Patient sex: M
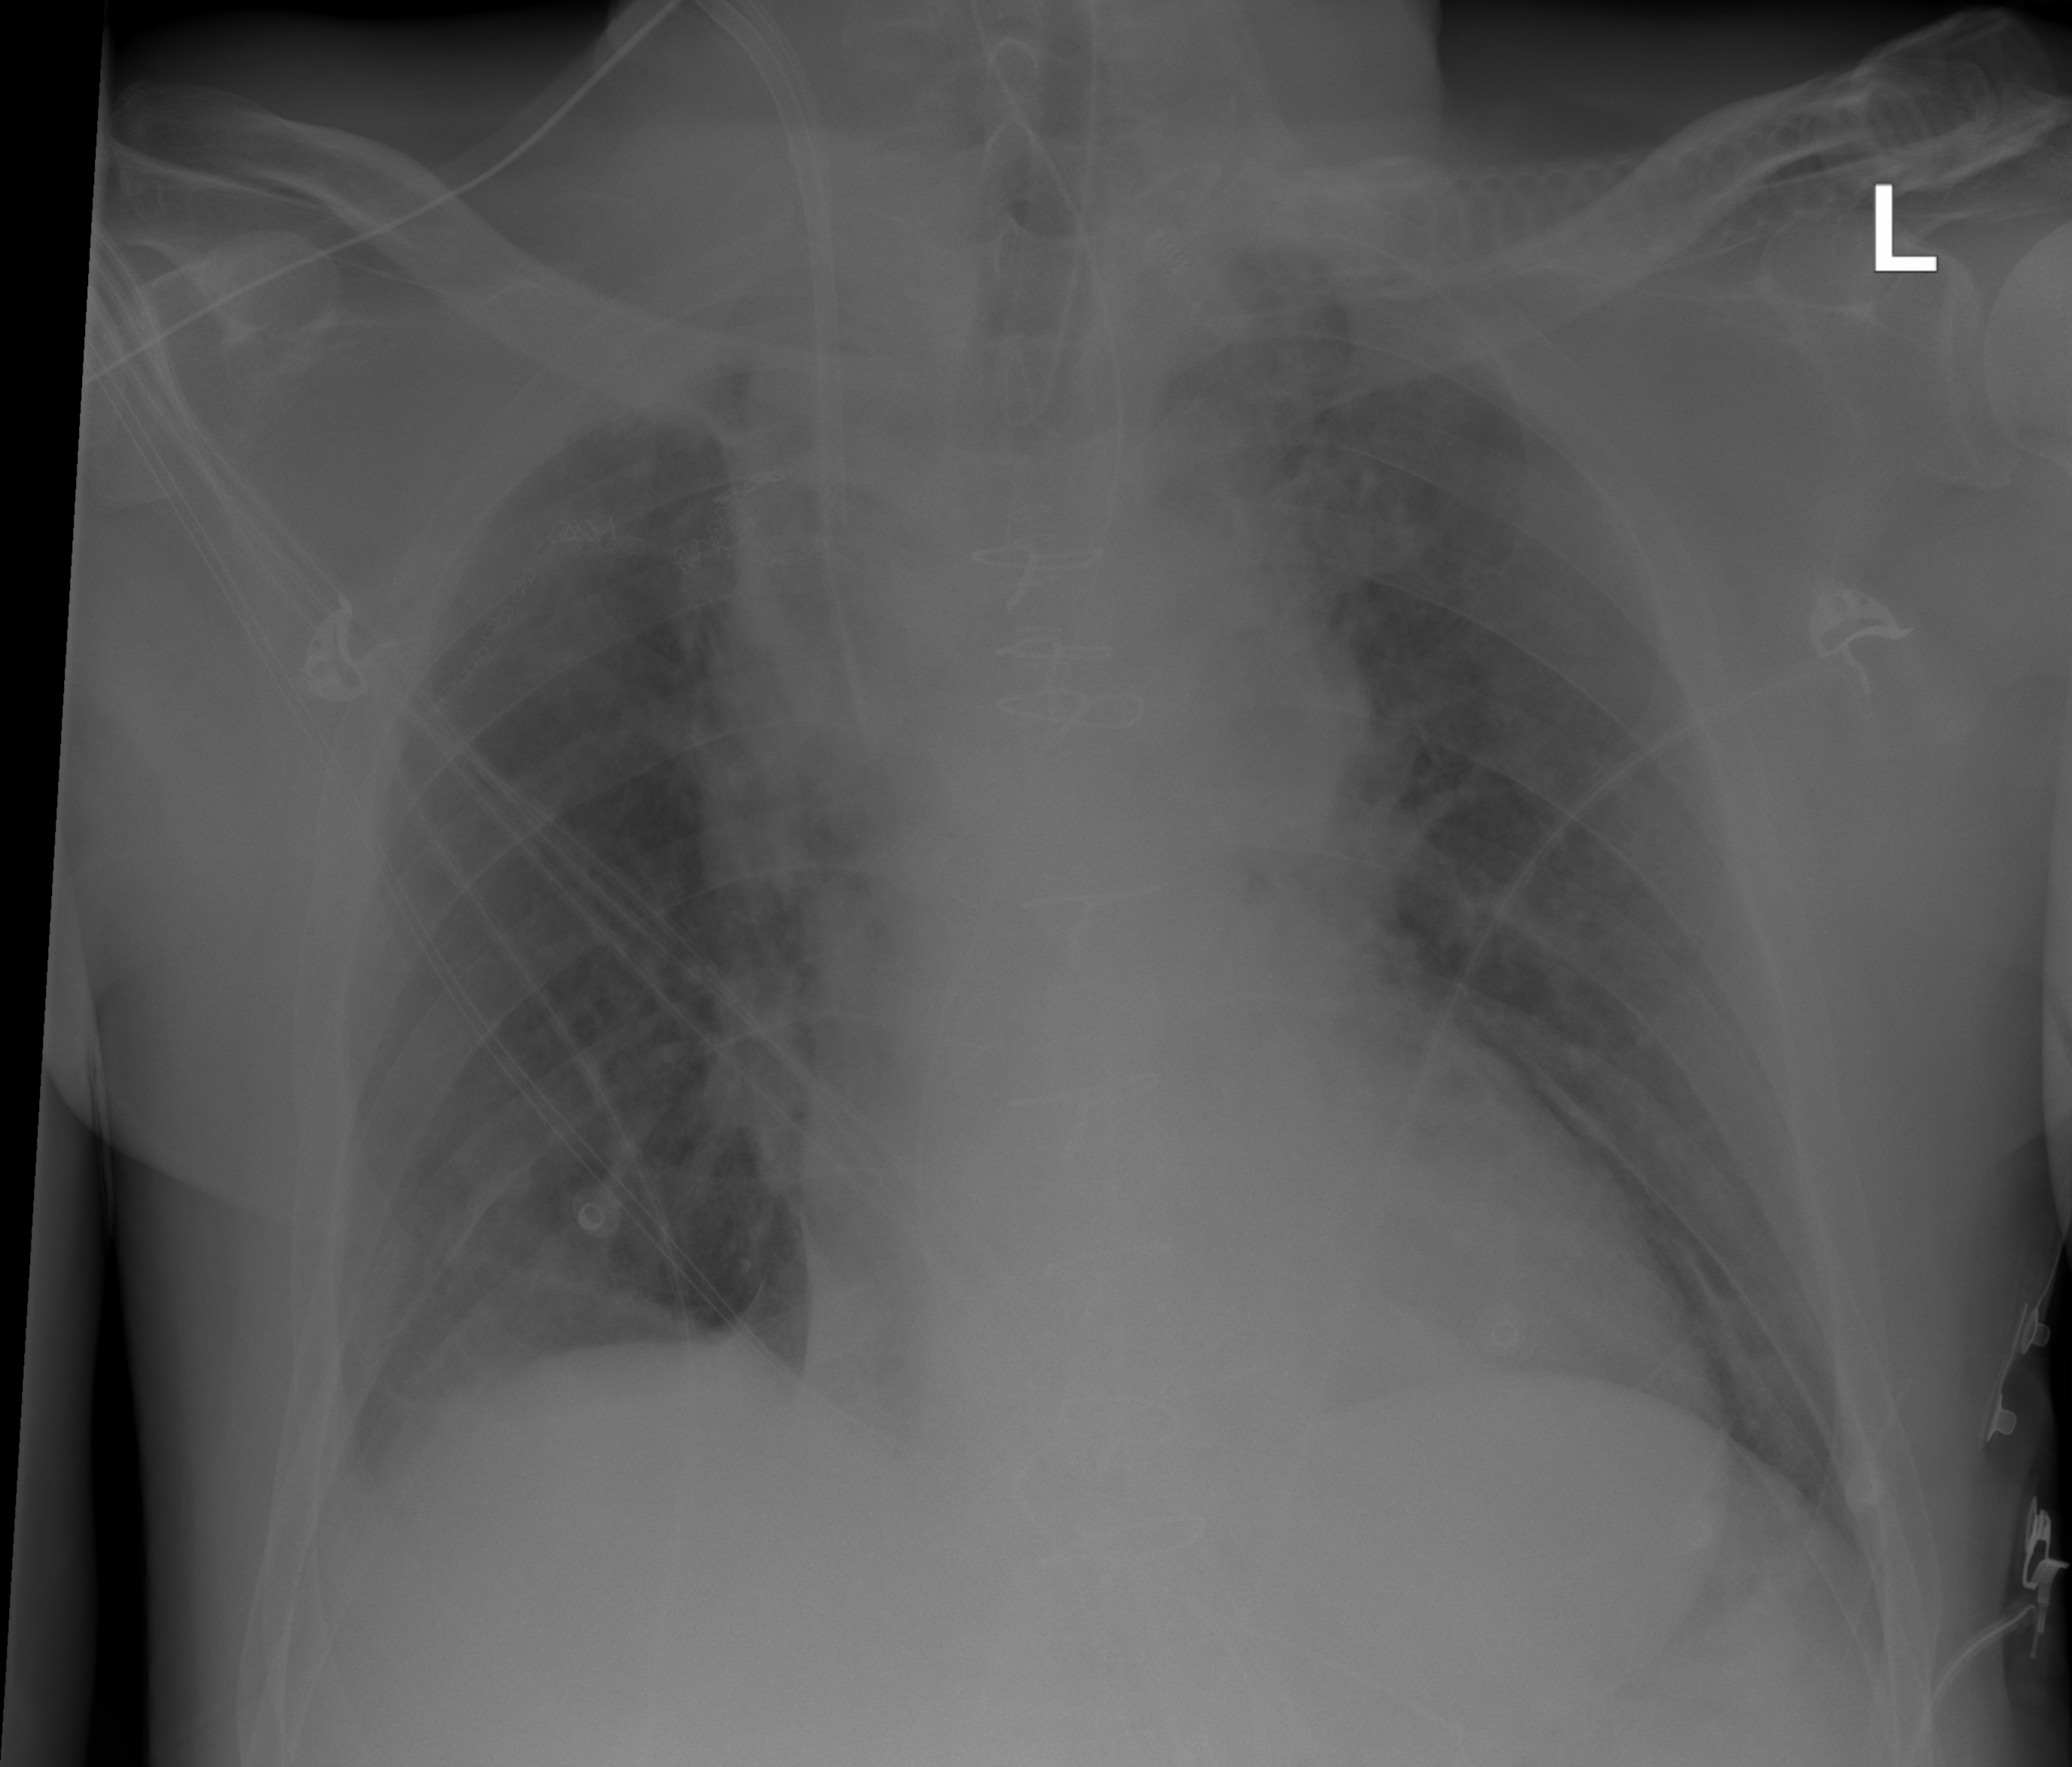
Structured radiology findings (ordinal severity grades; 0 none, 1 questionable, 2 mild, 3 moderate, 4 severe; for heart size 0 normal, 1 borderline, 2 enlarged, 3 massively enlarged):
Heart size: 1
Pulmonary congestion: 2
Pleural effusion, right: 2
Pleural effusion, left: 0
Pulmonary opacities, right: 0
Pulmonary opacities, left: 0
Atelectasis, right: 2
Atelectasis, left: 2